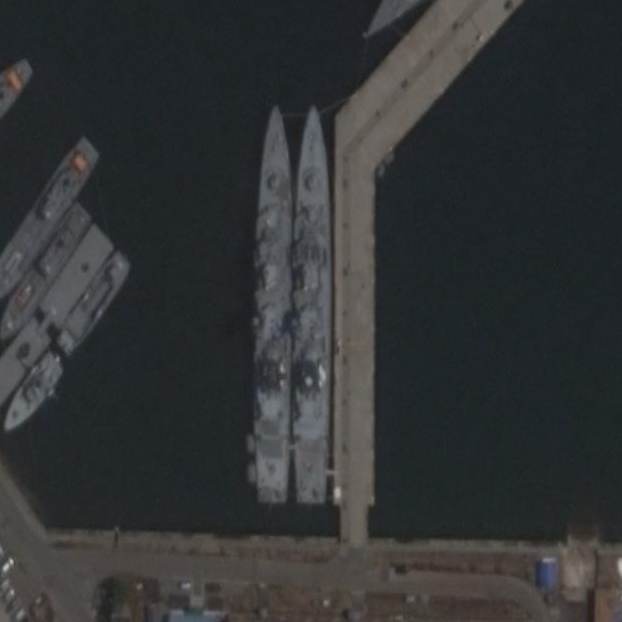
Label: cruiser